Question: I have achieved sending an integer variable to a jsp page using the following code:
'''
resp.sendRedirect(("result.jsp?fibNum=" + fibNum));
'''
But when I try the same to pass the array, 'int[] fibSequence' I get the following passed to the address bar of the jsp page:

Does anyone have any advice on how I can output the array value passed over to the jsp page?'
This is how I sent the array across to the result jsp page within the doPost():
'''
protected void doPost(HttpServletRequest req, HttpServletResponse resp)
throws ServletException, IOException {
// TODO Auto-generated method stub
// read form fields
String fibNum = req.getParameter("fibNum");
try{
//Get reference from server's registry
Registry registry = LocateRegistry.getRegistry("127.0.0.1");
//Lookup server object from server's registry
IFibonacci fibonacci_proxy = (IFibonacci)registry.lookup("PowerObject");
int fibMax = Integer.parseInt(fibNum);
//Invoke server object's methods
//Get Fibonacci array.
int[] fibSequence = fibonacci_proxy.fibonacciArrayTest(fibMax);
for (int value : fibSequence) {
System.out.println(value);
}
//System.out.println(Arrays.toString(fibSequence));
}catch(NotBoundException nbe){
nbe.printStackTrace();
}catch(RemoteException re){
re.printStackTrace();
}
//send input to the result page using a redirect
//resp.sendRedirect(("result.jsp?fibNum=" + fibNum));
resp.sendRedirect(("result.jsp?fibSequence=" + fibSequence));
}
'''
How I've tried to retrieve the array values on the jsp page and print them, but I'm getting a 'fibSequence cannot be resolved to a variable' although this is the name of the array passed over:
'''
<a href="home.jsp">Return to Main</a><br>
<%String[] var_array=request.getParameterValues("fibSequence");%>
<%System.out.print(""+fibSequence);%>
</form>
'''
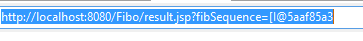
Answer: Trust the compiler. fiBSeq ist not defined. You defined fibSequence. But passing that array as an argument will not work, because you will pass (int[]).toString() which is probably not what you want. You can serialize and encode it, if it is not too big. Or post it.
EDIT 1
'''
int [] array = {1,2,3,4,5,6,7,8,9};
System.out.print(""+array);//<-- print [I@15db9742 or similar
'''
EDIT 2
Encoding the array on the sender side
'''
int[] array = { 1, 2, 3, 4, 5, 6, 7, 8, 9 };
String param = Arrays.toString(array);
param = param.substring(1, param.length()-1);//removing enclosing []
String encArray = URLEncoder.encode(param, "utf-8");
// Send encArray as parameter.
resp.sendRedirect(("result.jsp?fibSequence=" + encArray));
'''
Decoding the array on the receiver side
'''
String encArray = request.getParameterValues("fibSequence");
String decArray = URLDecoder.decode(encArray,"utf-8");
//Now you can parse the list into an Integer list
String [] var_array = decArray.split(",");
'''
In jsp, put the code between . If you get some errors you have to import the missing libraries.
Can be one or more of the following, simply copy the statements at the top of the page.
'''
<%@ page import="java.io.*" %>
<%@ page import="java.net.*" %>
<%@ page import="java.util.*" %>
'''
(maybe java.util is imported per default, I am not sure)
> Be aware of not sending too much data in this manner! The size of an URL maybe is not unlimited. Also the data is visible in the URL, a 'nasty' user could simply copy and reproduce requests.
A better way to send data is using HTTP post.